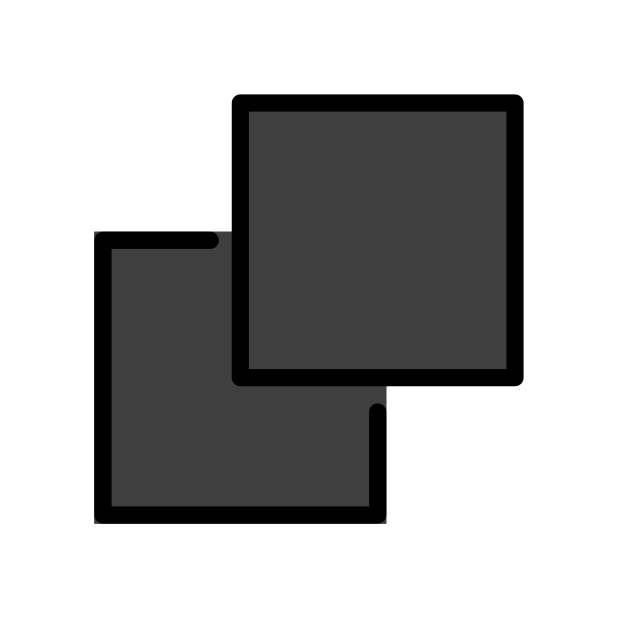
overlapping black squares